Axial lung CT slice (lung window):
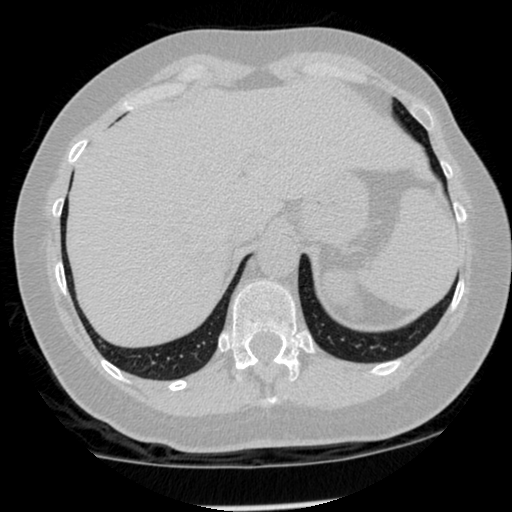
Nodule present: no